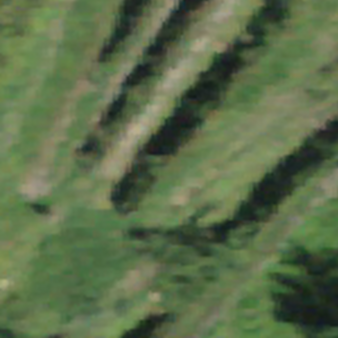
Label: other